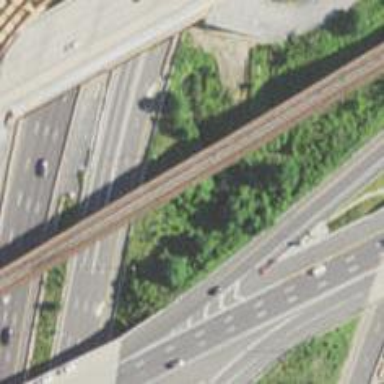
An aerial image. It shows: Bridge for electrified rail.